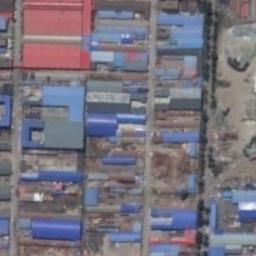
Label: industrial_area